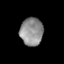
Tissue: prostate
Cell type: Epithelial cells
Senescence score: 0.3567
Nuclear area (px): 628
Mean DAPI intensity: 141.965